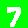
Digit: 7